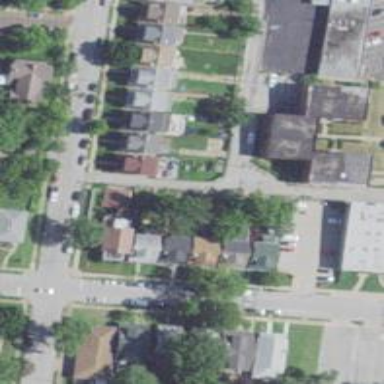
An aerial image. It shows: Alley classified as service road.